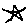
Label: star